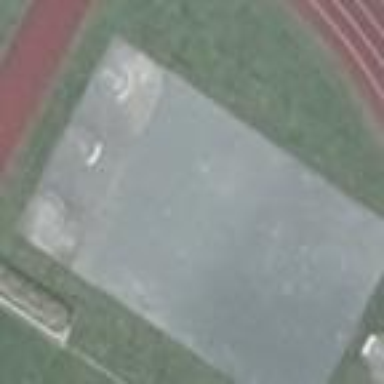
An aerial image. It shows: Athletics pitch for leisure land sports.